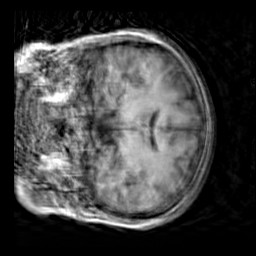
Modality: T1w
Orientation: coronal
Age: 53
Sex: female
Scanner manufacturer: siemens
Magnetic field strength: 3 T
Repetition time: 2.3 s
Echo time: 0.00303 s